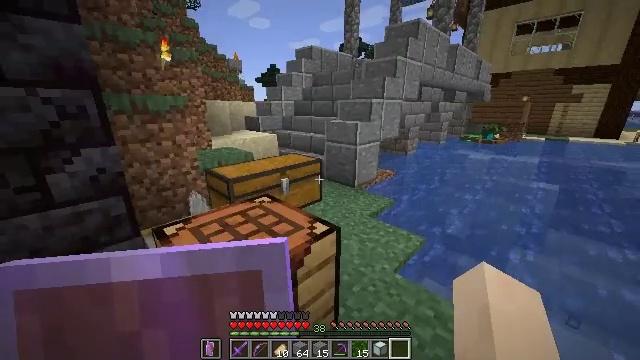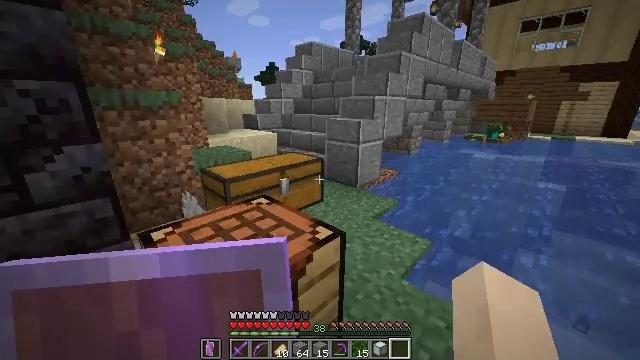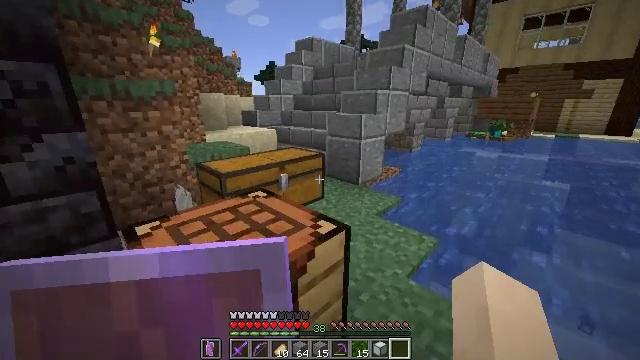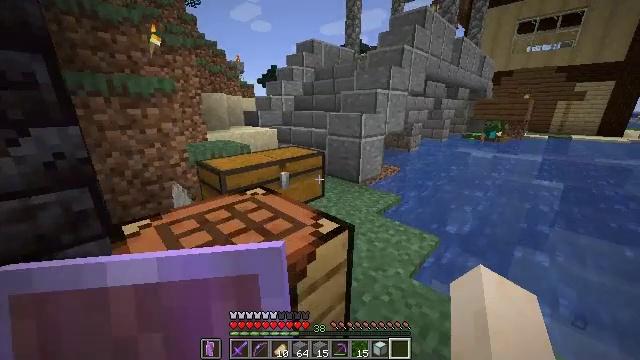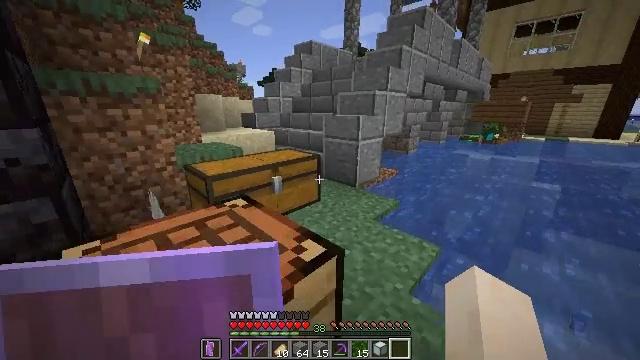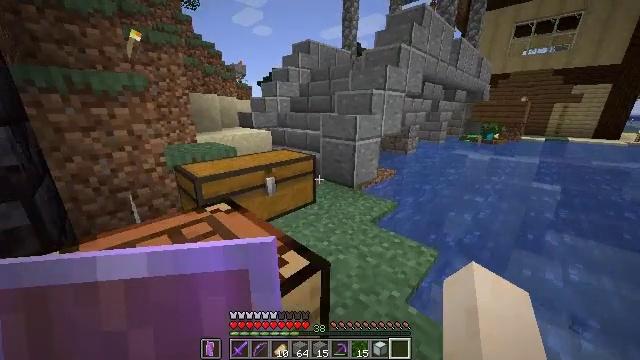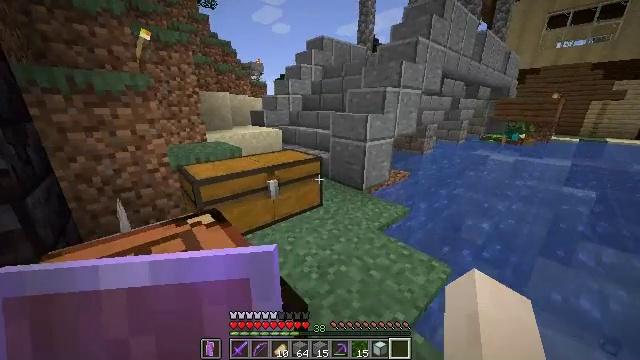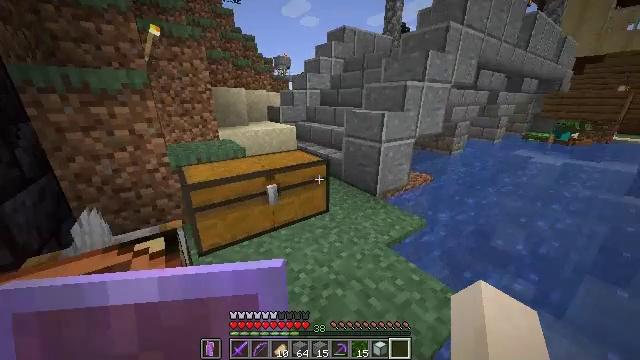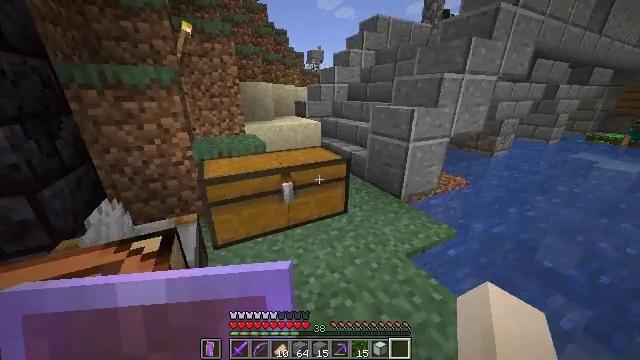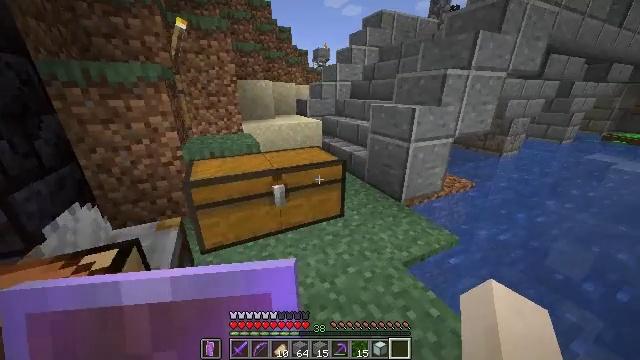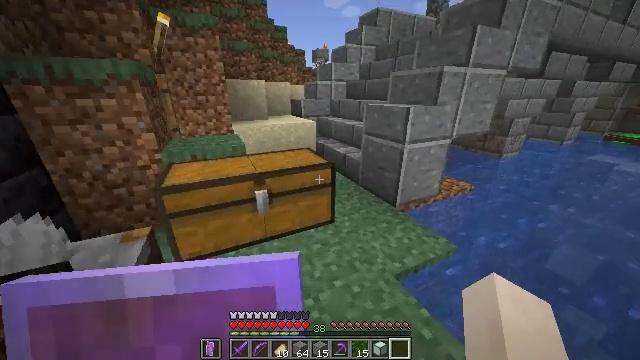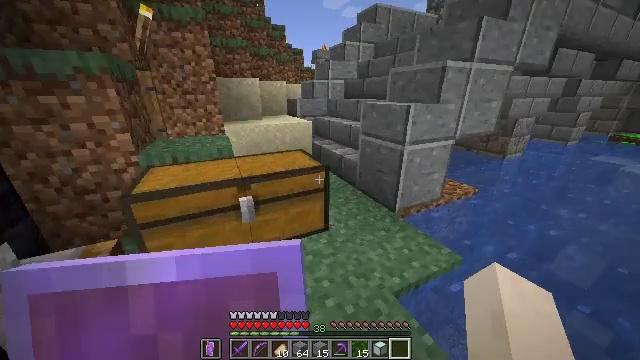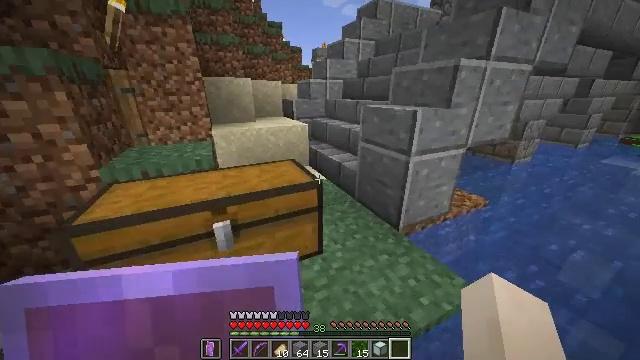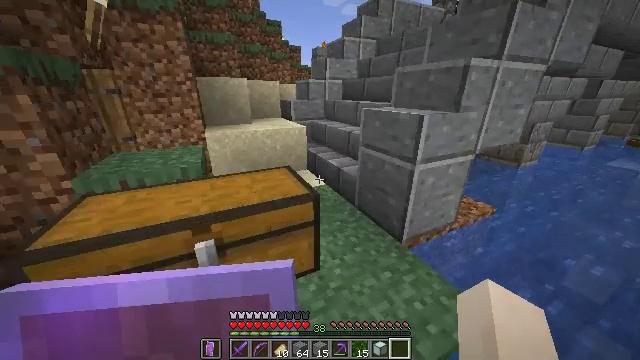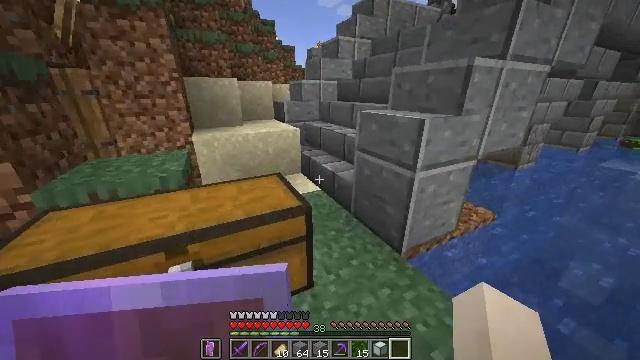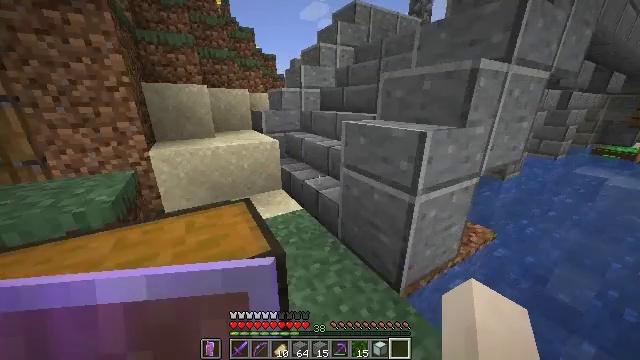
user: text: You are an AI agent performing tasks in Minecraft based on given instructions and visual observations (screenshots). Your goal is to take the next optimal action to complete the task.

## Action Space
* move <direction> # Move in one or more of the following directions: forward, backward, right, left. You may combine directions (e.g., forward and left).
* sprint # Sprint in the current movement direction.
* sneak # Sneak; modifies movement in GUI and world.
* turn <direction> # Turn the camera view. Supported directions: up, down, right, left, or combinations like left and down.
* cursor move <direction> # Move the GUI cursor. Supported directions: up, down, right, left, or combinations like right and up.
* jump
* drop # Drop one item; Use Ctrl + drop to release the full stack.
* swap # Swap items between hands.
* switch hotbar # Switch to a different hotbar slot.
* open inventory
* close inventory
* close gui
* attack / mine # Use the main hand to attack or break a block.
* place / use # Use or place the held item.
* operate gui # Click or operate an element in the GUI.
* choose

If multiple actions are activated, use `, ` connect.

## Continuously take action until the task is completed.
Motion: motion action
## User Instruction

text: Open the crafting table to create polished blackstone stairs.
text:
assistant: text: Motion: move forward, sprint
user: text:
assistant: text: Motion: move forward, sprint
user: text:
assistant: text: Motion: move forward, sprint
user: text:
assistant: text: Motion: move forward and move right, sprint
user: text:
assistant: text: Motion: move forward and move right, sprint
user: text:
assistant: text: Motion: move forward and move right, sprint, turn left
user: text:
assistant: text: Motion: move forward and move right, sprint, turn left and down
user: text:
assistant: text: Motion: move forward and move right, sprint, turn left and down
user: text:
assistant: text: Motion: move forward and move right, sprint, turn left
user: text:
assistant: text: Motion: move forward, sprint
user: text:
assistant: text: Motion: move forward, sprint
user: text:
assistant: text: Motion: move forward, sprint
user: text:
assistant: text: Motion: move forward, sprint
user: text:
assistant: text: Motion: move forward, sprint, turn right
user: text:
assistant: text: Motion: move forward, sprint, turn right and up
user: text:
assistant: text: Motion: move forward, sprint
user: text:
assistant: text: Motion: move forward, sprint
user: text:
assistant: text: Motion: move forward, sprint
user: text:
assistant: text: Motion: move forward, sprint
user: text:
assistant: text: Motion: move forward, sprint
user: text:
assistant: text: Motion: move forward, sprint
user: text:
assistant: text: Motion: move forward, sprint, turn left
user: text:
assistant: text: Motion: move forward, sprint, turn left
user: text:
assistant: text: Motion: move forward, sprint, turn left
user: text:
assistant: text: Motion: move forward, sprint
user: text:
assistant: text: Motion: move forward, sprint
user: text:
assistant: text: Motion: move forward, sprint
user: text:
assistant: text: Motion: move forward, sprint, turn right and up
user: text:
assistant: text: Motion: move forward, sprint, turn right and up
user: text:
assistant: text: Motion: move forward, sprint, turn right and up